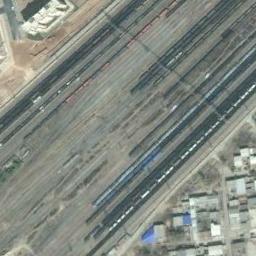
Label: railway